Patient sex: M
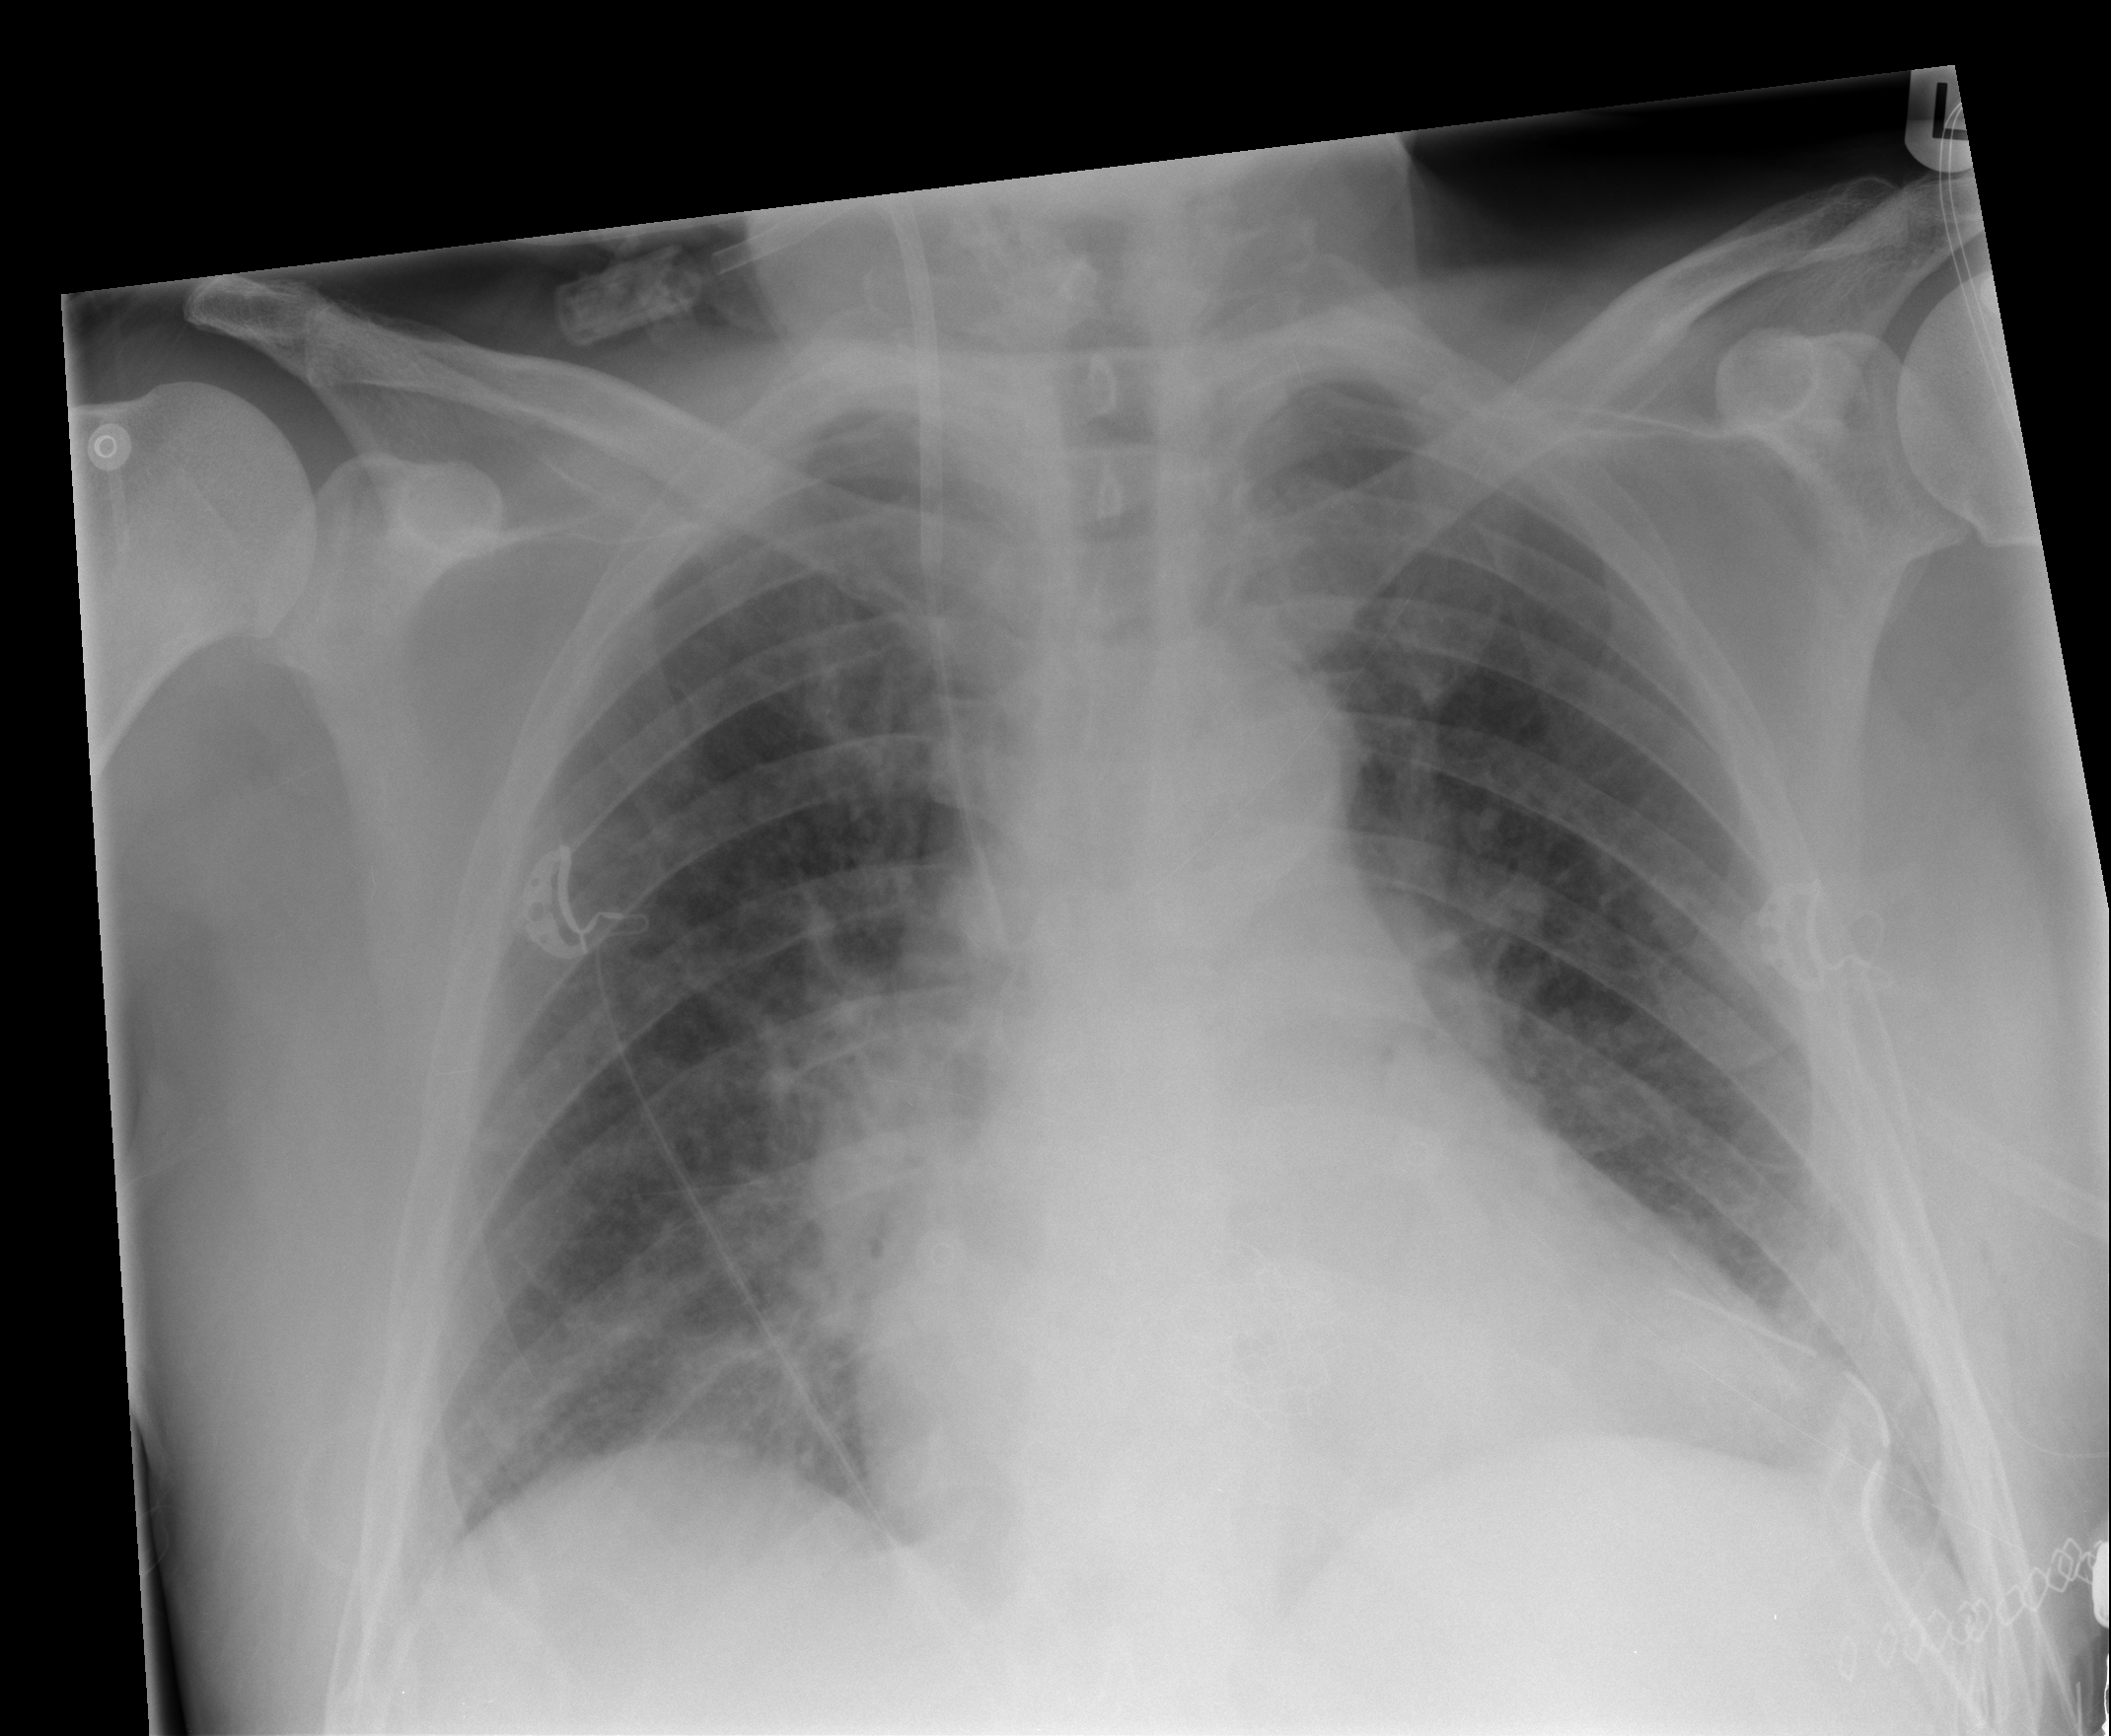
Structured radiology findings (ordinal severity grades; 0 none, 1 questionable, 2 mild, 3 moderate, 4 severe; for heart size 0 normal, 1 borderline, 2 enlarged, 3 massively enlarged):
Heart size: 2
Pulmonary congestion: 2
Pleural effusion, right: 0
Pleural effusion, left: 0
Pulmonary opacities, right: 1
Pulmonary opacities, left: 0
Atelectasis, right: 0
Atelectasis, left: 0